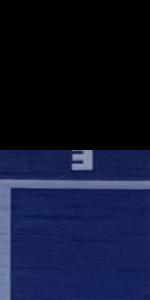
Label: Empty